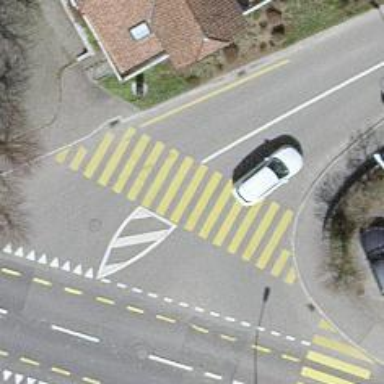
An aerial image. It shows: Uncontrolled zebra crossing with notable zebra markings.